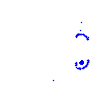
Particle: electron